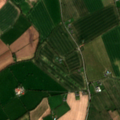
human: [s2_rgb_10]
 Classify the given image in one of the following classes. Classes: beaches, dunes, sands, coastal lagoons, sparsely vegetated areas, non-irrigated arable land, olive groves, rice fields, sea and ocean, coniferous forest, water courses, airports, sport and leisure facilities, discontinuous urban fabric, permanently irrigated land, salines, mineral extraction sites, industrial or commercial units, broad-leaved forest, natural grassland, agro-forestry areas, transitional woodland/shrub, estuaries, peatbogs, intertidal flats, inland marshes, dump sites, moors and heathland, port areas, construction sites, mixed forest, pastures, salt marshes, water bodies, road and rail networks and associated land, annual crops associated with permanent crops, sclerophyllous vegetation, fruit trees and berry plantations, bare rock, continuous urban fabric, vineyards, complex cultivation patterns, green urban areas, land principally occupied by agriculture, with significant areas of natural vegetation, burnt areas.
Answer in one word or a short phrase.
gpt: non-irrigated arable land, pastures